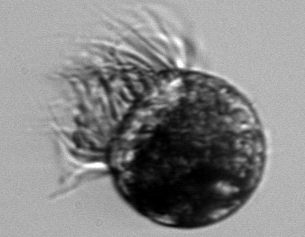
Label: Pelagostrobilidium